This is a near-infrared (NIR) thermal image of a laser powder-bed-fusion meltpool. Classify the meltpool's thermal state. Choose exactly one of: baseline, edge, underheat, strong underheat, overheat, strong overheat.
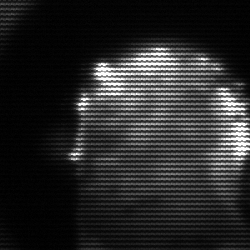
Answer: baseline